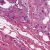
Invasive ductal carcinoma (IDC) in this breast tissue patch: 0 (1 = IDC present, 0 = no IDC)